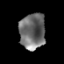
Tissue: prostate
Cell type: Endothelial cells
Senescence score: 0.3046
Nuclear area (px): 905
Mean DAPI intensity: 110.059